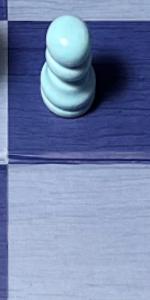
Label: Empty